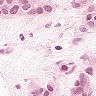
Metastatic tissue present: yes